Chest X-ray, AP view. Patient: 49 years old, sex M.
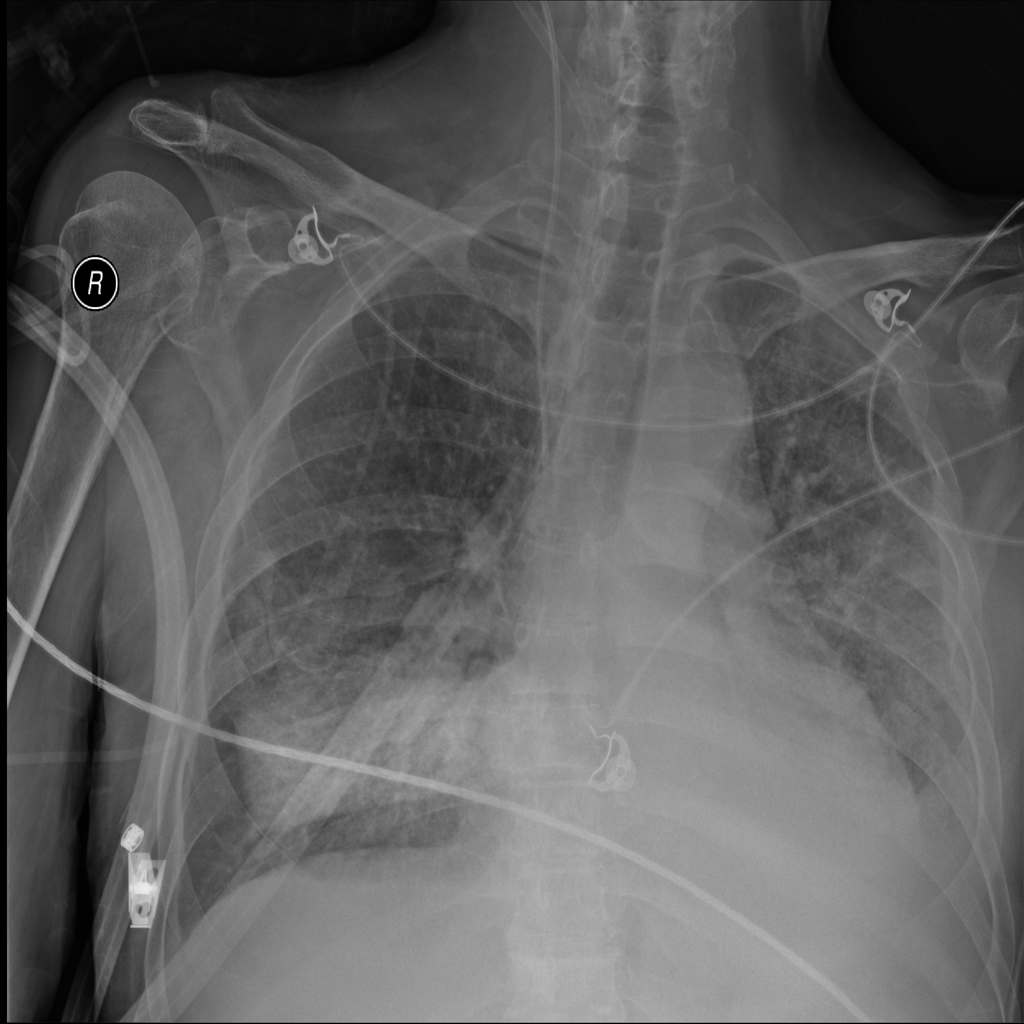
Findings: Effusion, Infiltration